Question: I'm trying to make a little game with 'JButton' objects. My problem is, when I add buttons to my panel, they don't position where I need them. To be more clear.
This is the Image I have :

Here's my code :
My main class which extends 'JFrame' adds a new 'Board1' which extends 'JPanel'
'''
public class Main2 extends JFrame {
public Main2() {
setVisible(true);
setSize(500, 500);
add(new Board1());
setDefaultCloseOperation(JFrame.EXIT_ON_CLOSE);
setLocationRelativeTo(null);
setTitle("Zombicide");
setResizable(false);
}
public static void main(String[] args) {
new Main2();
}
}
'''
My Board class which extends 'JPanel' and adds some 'Zone' objects which extend 'JButton'.
'''
public class Board1 extends JPanel implements Board {
private List<Zone> zones = new ArrayList<Zone>();
public Board1() {
zones.add(new Zone(1, false, true, null, "/zone1D1C.jpg", 0, 0, this));
zones.add(new Zone(2, false, false, null, "/zone2D1C.jpg", 150, 0, this));
zones.add(new Zone(3, false, false, null, "/zone3D1C.jpg", 300, 0, this));
zones.add(new Zone(4, true, false, null, "/zone4D1C.jpg", 0, 150, this));
zones.add(new Zone(5, false, false, null, "/zone5D1C.jpg", 300, 150, this));
zones.add(new Zone(6, true, false, null, "/zone6D1C.jpg", 0, 300, this));
zones.add(new Zone(7, true, false, null, "/zone7D1C.jpg", 150, 300, this));
zones.add(new Zone(8, false, false, null, "/zone8D1C.jpg", 300, 300, this));
}
}
'''
And finally my zone class which extends 'JButton'
'''
public class Zone extends JButton implements ActionListener {
private final Zone zone;
private final Board board;
private Integer id;
private boolean piece;
private boolean egout;
private Integer x;
private Integer y;
private Integer x_end;
private Integer y_end;
public Zone(Integer id, boolean piece, boolean egout, Dalle[] dalles, List<Connexion> connexions, String image_name, Integer x, Integer y, Board board) {
zone = this;
addMouseListener(new TAdapter());
this.board = board;
this.piece = piece;
this.egout = egout;
this.id = id;
this.setLayout(null);
this.setBorder(null);
this.setText(null);
ImageIcon ii = new ImageIcon(this.getClass().getResource(image_name));
this.setIcon(ii);
this.x = x;
this.y = y;
this.setBounds(x, y, ii.getIconWidth(), ii.getIconHeight());
this.x_end = x + ii.getIconWidth();
this.y_end = y + ii.getIconHeight();
this.setSize(ii.getIconWidth(), ii.getIconHeight());
}
private class TAdapter extends MouseAdapter {
@Override
public void mouseClicked(MouseEvent e) {
if (gotoZone()) {
...
} else {
System.out.println("error");
}
}
}
}
'''
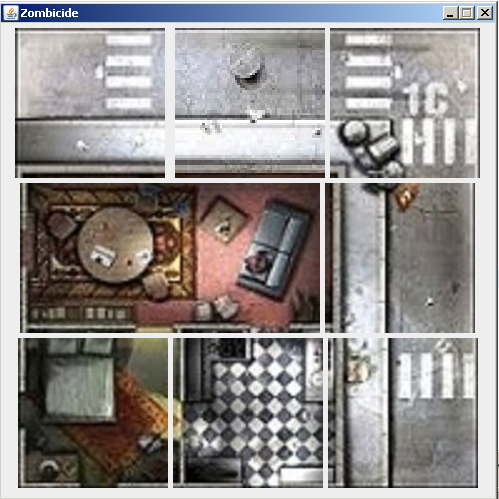
Answer: The 'GridBagLayout' is the best suitable layout for what you try to achieve. It could be something like this :
'''
public class Board1 extends JPanel implements Board {
public Board1() {
super();
this.setLayout(new GridBagLayout());
GridBagConstraints constraints = new GridBagConstraints();
constraints.fill = GridBagConstraints.HORIZONTAL;
constraints.gridx = 0;
constraints.gridy = 0;
this.add(new Zone(...), constraints);
constraints.gridx = 1;
constraints.gridy = 0;
this.add(new Zone(...), constraints);
// You caught the point I think
}
}
'''
You have a good tutorial made by Oracle <URL>.